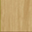
Piece: xx